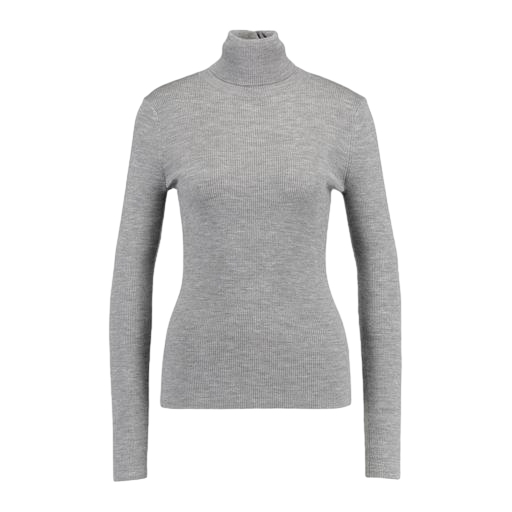
gray turtlneck, long sleeved gray turtleneck, gray turtleneck, white background